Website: lowes
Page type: cart
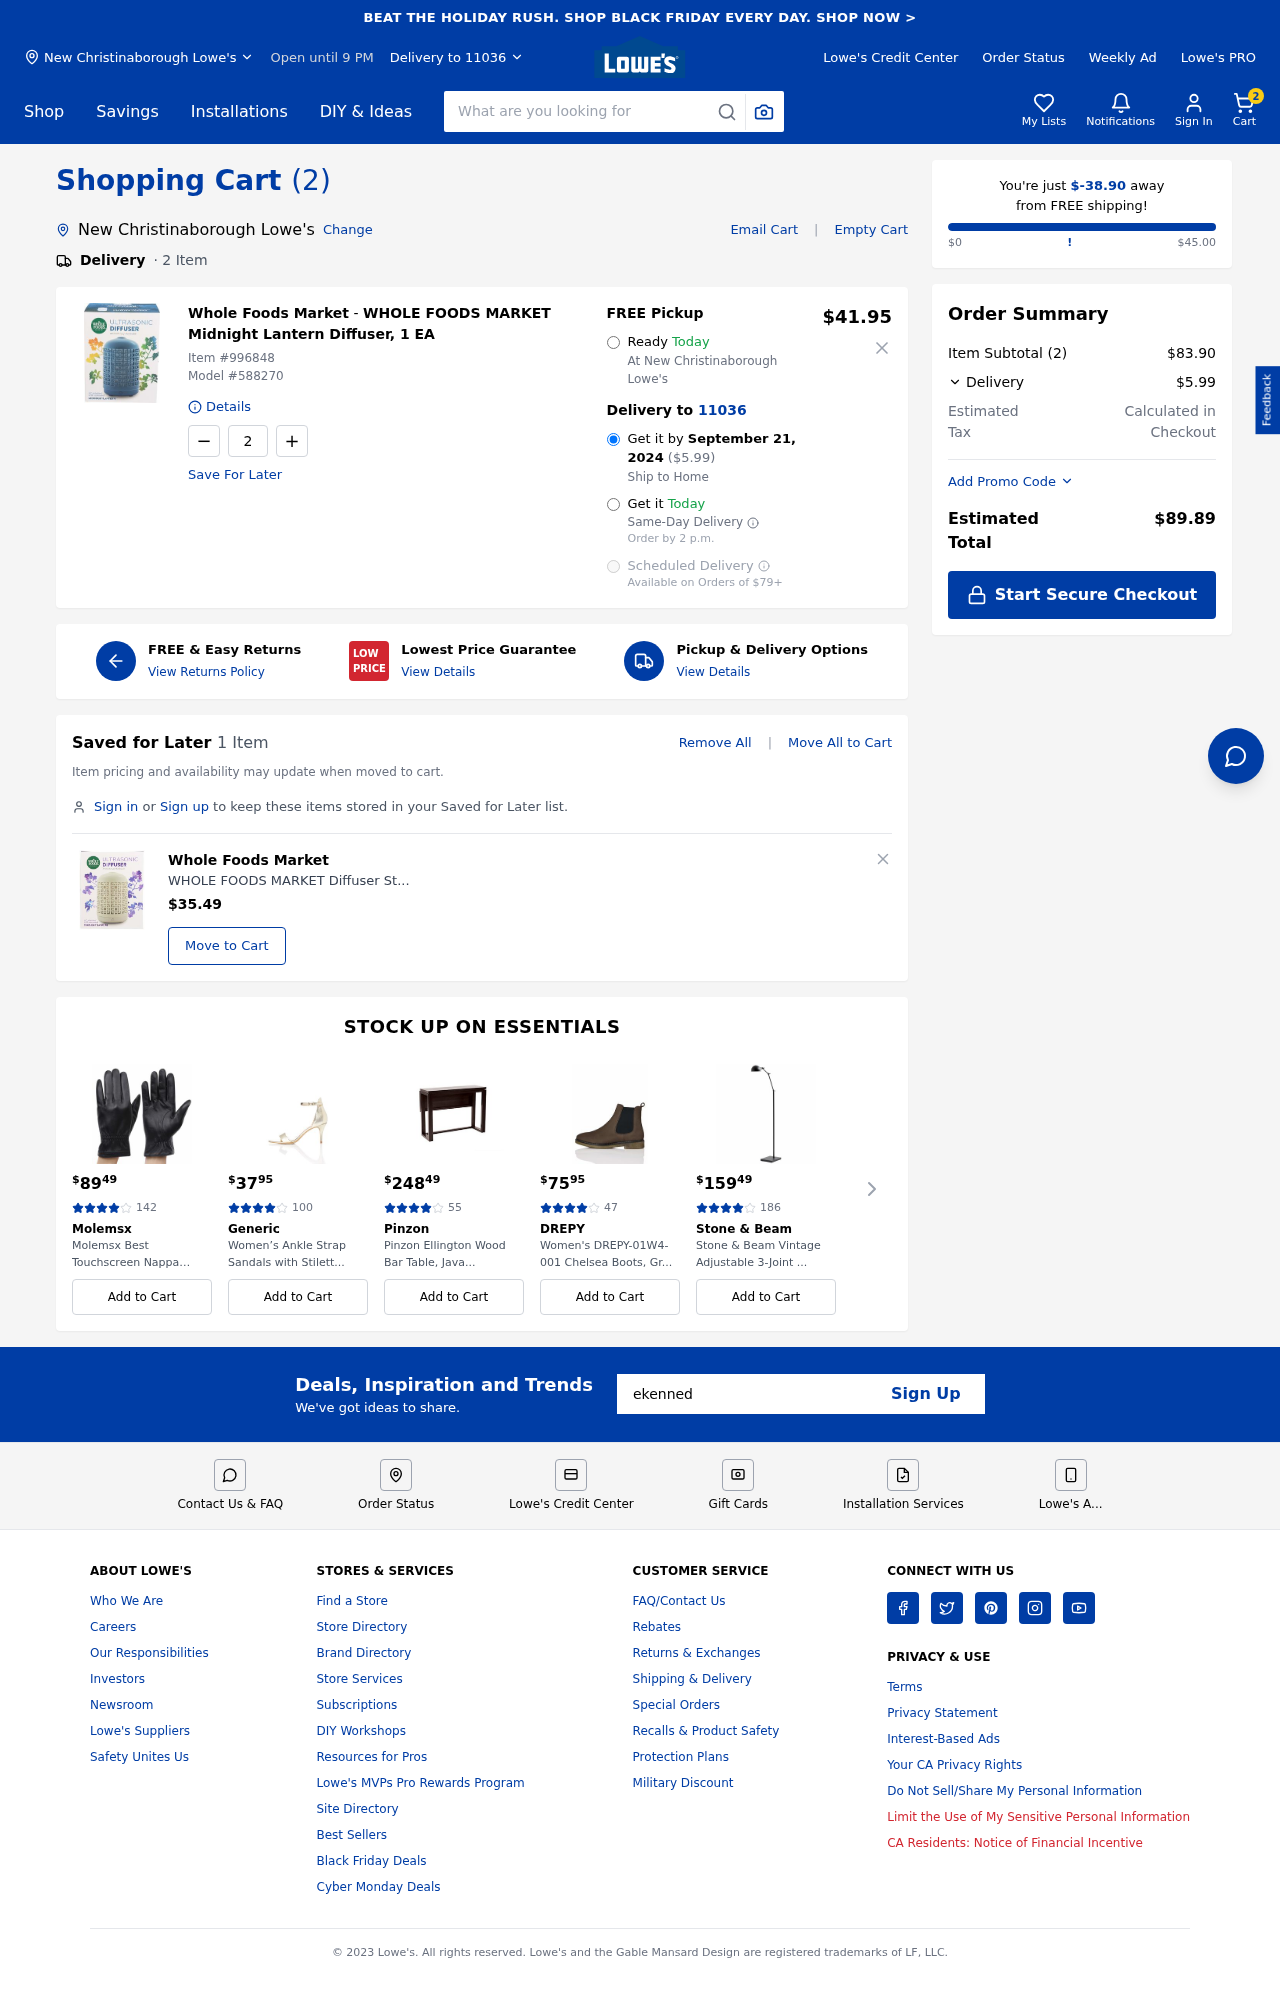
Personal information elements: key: PII_CITY
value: New Christinaborough Lowe's
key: PII_EMAIL
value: ekennedy@gmail.com
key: PII_POSTCODE
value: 11036
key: PII_CITY2
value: New Christinaborough Lowe's
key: PII_CITY3
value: New Christinaborough
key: PII_POSTCODE_FULL
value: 11036
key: PII_POSTCODE_NUMERIC
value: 11036
Product elements: key: PRODUCT1_BRAND
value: Whole Foods Market
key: PRODUCT1_NAME
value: WHOLE FOODS MARKET Midnight Lantern Diffuser, 1 EA
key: PRODUCT1_PRICE
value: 41.95
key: PRODUCT1_QUANTITY
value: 2
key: PRODUCT2_BRAND
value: Whole Foods Market
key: PRODUCT2_NAME
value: WHOLE FOODS MARKET Diffuser Starlight Lantern, 1 EA
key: PRODUCT2_PRICE
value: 35.49
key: PRODUCT1_ITEM_NUMBER
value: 996848
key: PRODUCT1_MODEL_NUMBER
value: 588270
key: PRODUCT3_PRICE
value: $8949
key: PRODUCT3_NUM_RATINGS
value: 142
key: PRODUCT3_BRAND
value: Molemsx
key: PRODUCT3_NAME
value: Molemsx Best Touchscreen Nappa Genuine L...
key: PRODUCT4_PRICE
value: $3795
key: PRODUCT4_NUM_RATINGS
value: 100
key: PRODUCT4_BRAND
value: Generic
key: PRODUCT4_NAME
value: Women’s Ankle Strap Sandals with Stilett...
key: PRODUCT5_PRICE
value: $24849
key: PRODUCT5_NUM_RATINGS
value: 55
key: PRODUCT5_BRAND
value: Pinzon
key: PRODUCT5_NAME
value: Pinzon Ellington Wood Bar Table, Java...
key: PRODUCT6_PRICE
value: $7595
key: PRODUCT6_NUM_RATINGS
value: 47
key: PRODUCT6_BRAND
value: DREPY
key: PRODUCT6_NAME
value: Women's DREPY-01W4-001 Chelsea Boots, Gr...
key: PRODUCT7_PRICE
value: $15949
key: PRODUCT7_NUM_RATINGS
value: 186
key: PRODUCT7_BRAND
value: Stone & Beam
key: PRODUCT7_NAME
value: Stone & Beam Vintage Adjustable 3-Joint ...
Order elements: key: ORDER_NUM_ITEMS
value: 2
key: ORDER_DELIVERY_DATE
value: September 21, 2024
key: ORDER_SHIPPING_COST2
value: $5.99
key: ORDER_SHIPPING_AWAY
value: $-38.90
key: ORDER_SUBTOTAL
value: $83.90
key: ORDER_SHIPPING_COST
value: $5.99
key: ORDER_TOTAL
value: $89.89
Search elements: key: HEADER_SEARCH
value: What are you looking for
Other elements: key: SAVED_NUM_ITEMS
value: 1 Item